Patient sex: M
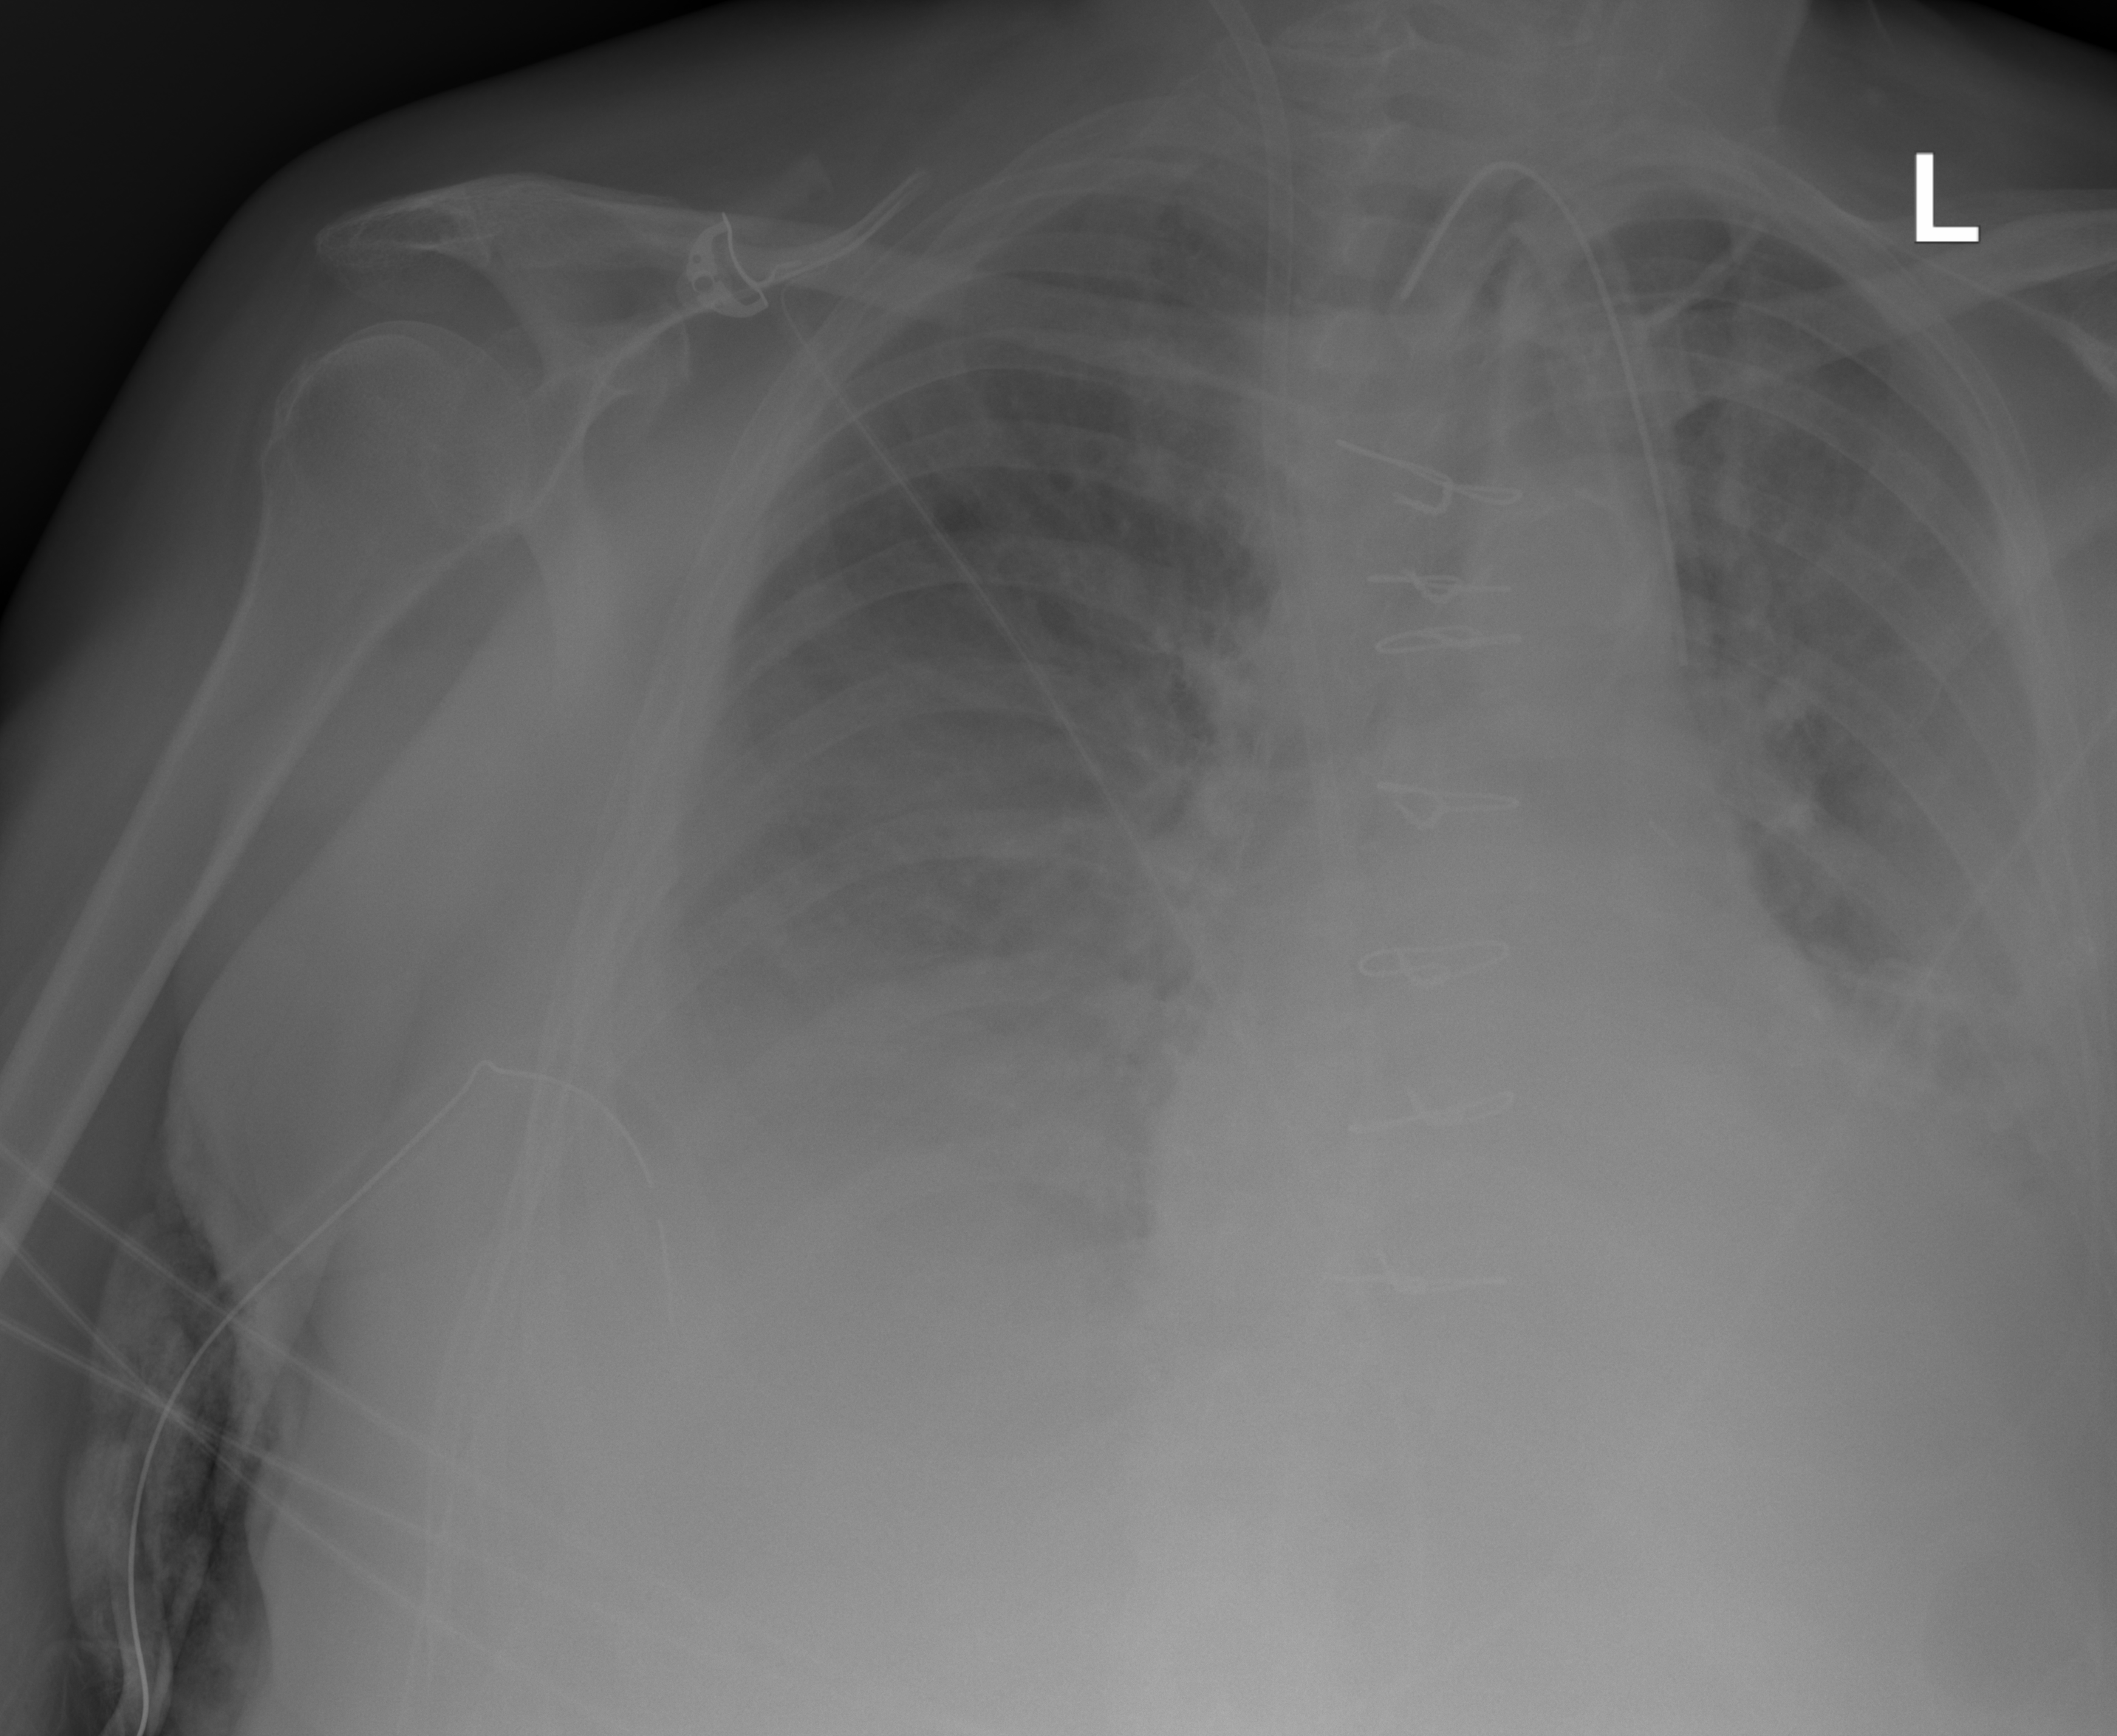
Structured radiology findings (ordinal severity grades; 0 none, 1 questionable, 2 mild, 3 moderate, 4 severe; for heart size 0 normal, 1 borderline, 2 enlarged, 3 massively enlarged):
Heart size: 2
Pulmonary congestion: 2
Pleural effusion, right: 3
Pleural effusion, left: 3
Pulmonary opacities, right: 2
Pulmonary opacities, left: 0
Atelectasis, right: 2
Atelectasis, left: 2